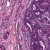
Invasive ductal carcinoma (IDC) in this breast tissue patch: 0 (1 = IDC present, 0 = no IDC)